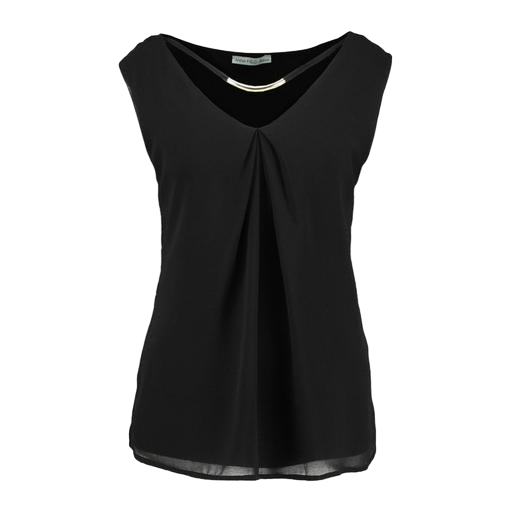
black pleat front v-neck sleeveless blouse, black romy pleat-front top, black pleat front v-neck shell, white background